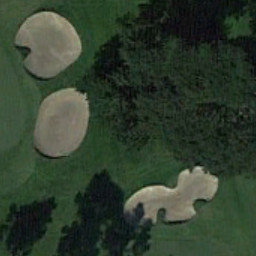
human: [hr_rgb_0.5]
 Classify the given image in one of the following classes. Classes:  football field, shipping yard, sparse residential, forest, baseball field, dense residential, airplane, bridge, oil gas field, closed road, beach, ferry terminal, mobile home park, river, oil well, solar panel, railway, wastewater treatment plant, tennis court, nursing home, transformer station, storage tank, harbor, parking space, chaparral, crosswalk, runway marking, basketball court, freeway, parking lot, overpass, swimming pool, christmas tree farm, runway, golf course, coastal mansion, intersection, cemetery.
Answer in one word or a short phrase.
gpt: golf course